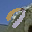
Label: 7